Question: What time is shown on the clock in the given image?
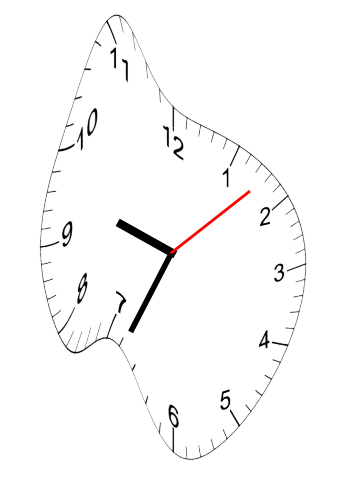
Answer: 09:34:08